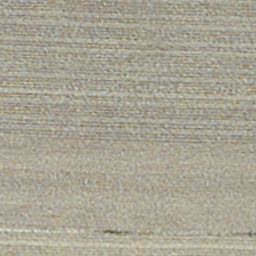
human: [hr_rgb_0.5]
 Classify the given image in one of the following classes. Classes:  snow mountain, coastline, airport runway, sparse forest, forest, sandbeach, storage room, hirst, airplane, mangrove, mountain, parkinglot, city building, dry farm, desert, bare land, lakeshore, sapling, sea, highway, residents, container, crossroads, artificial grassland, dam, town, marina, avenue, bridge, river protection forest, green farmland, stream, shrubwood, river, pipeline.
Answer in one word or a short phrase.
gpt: dry farm